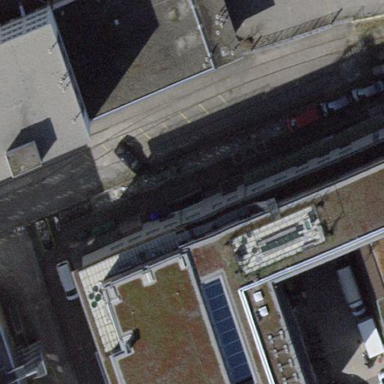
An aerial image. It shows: Commercial building with flat roof.